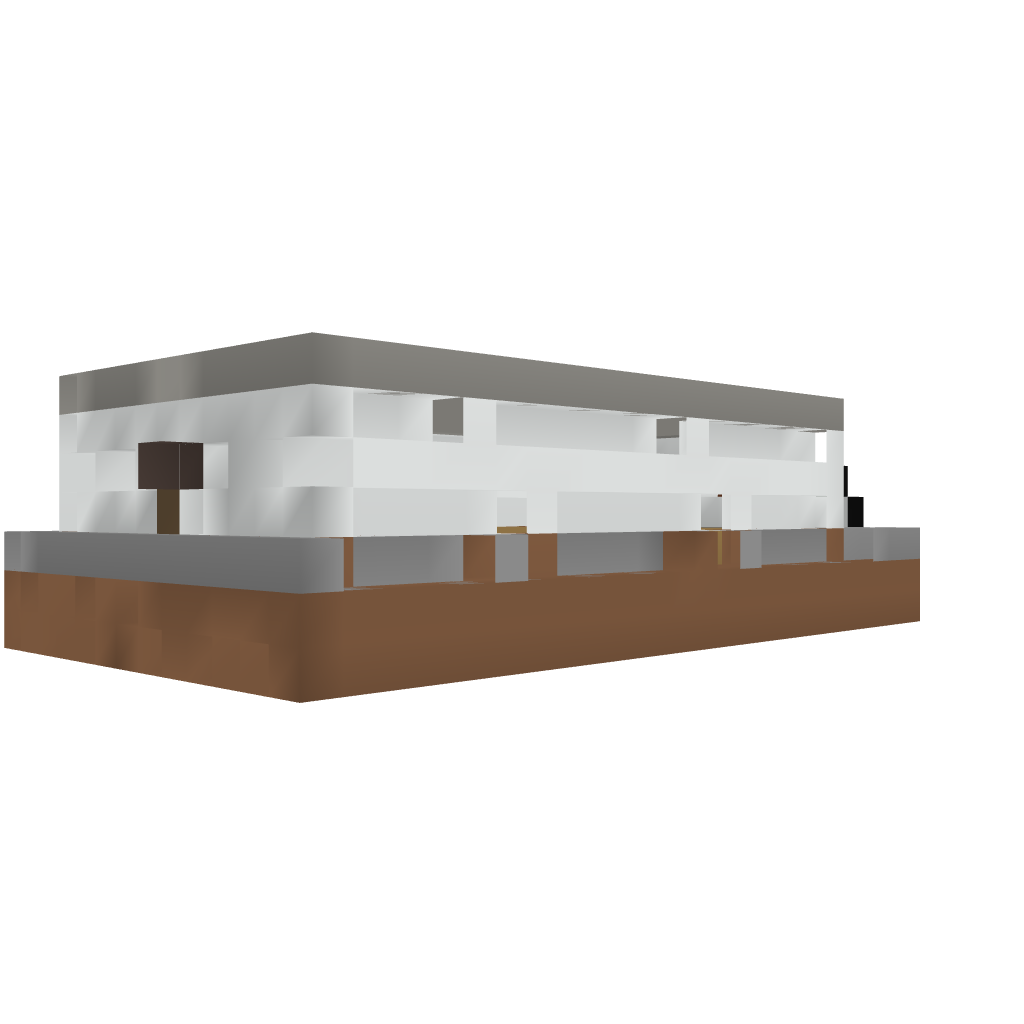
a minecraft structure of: Redstone Firing Range